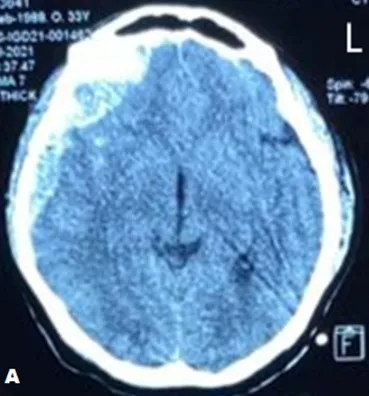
CT scan showing biconvex and crescent in right frontal and temporal region.
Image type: radiology (ct)